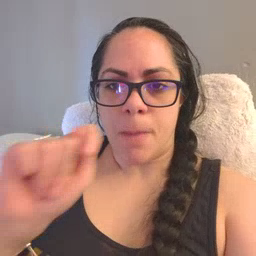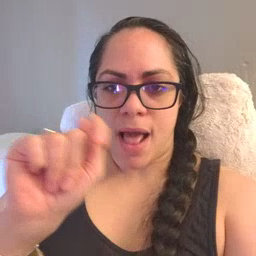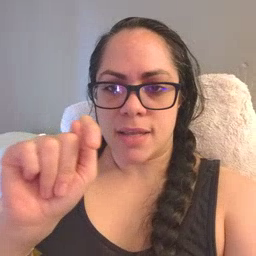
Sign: potty